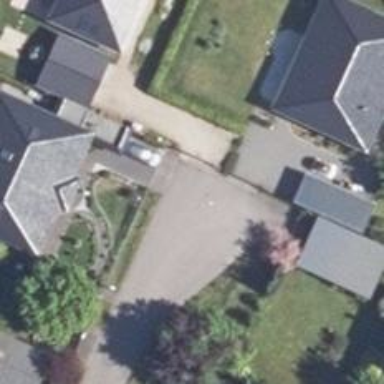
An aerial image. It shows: Residential road with asphalt surface and no sidewalks.